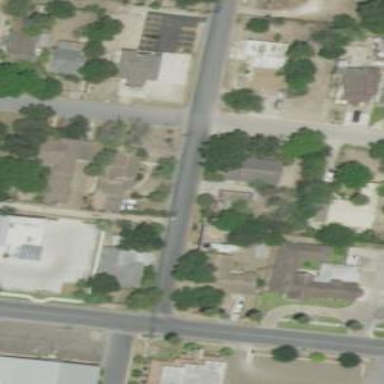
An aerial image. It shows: Alley classified as service road.